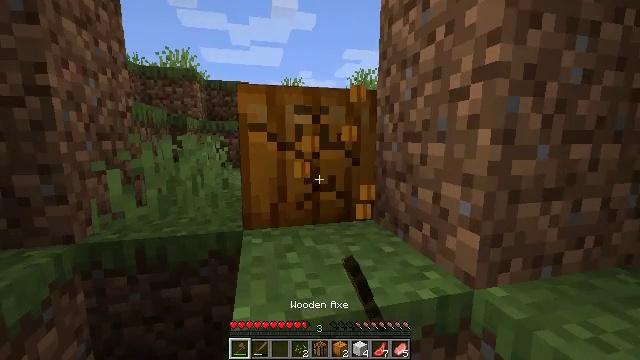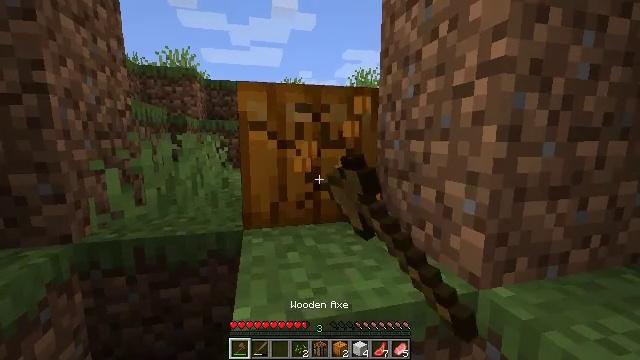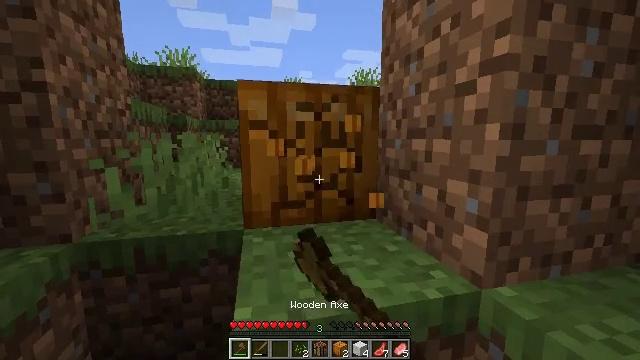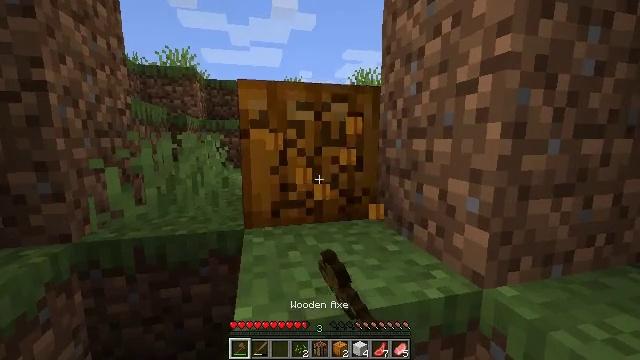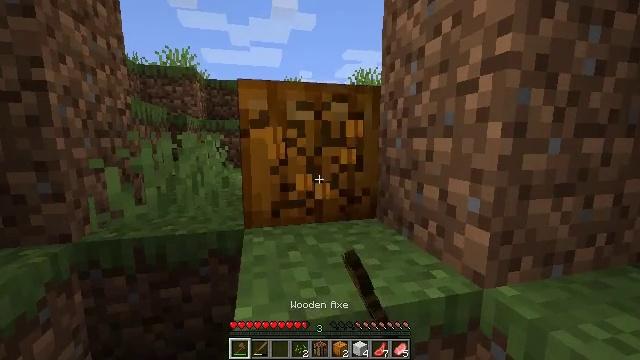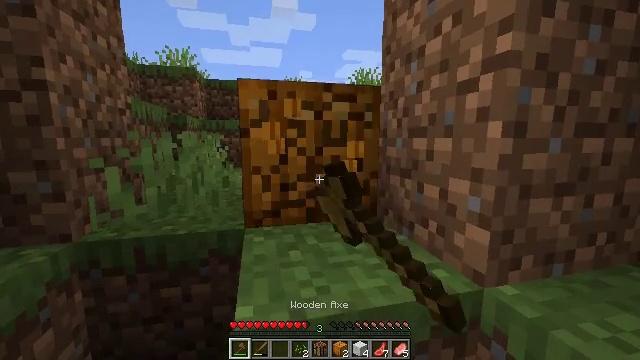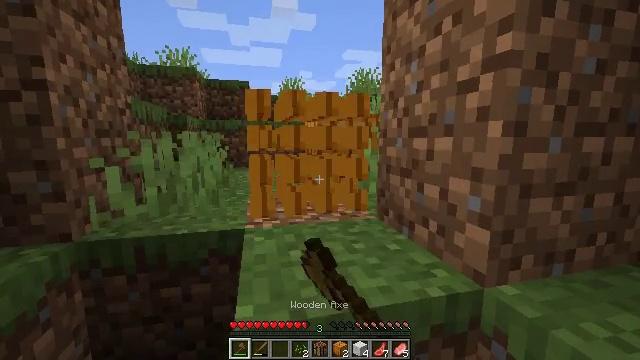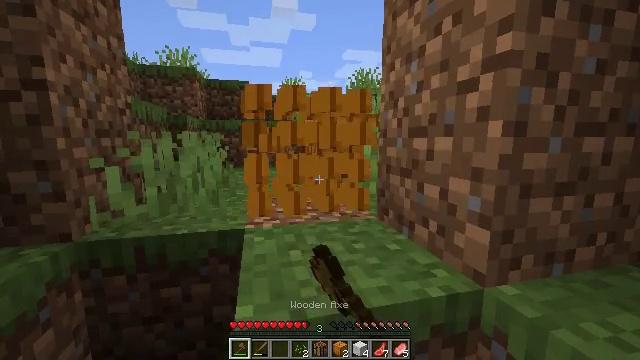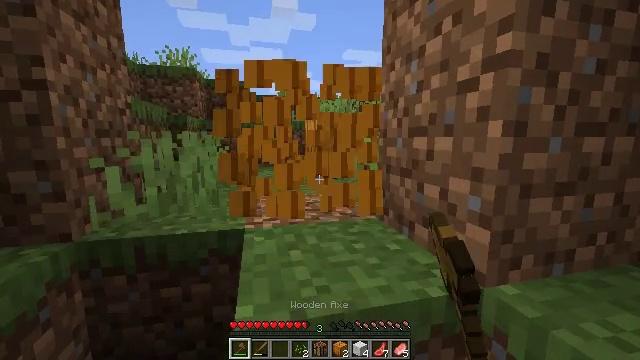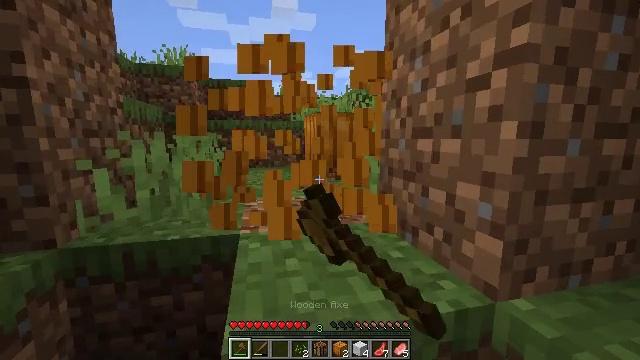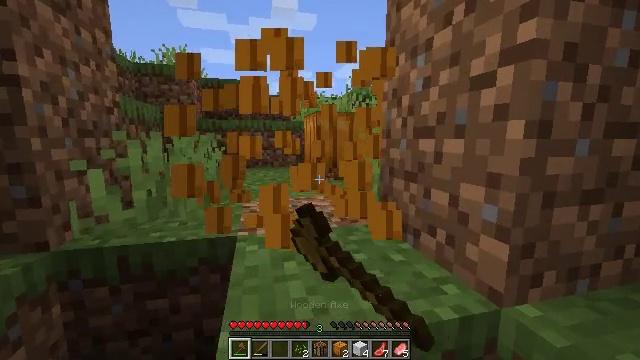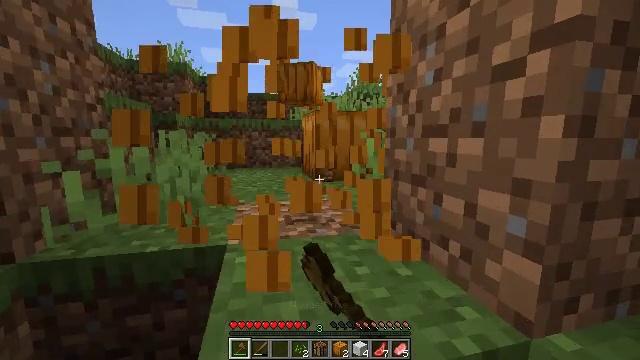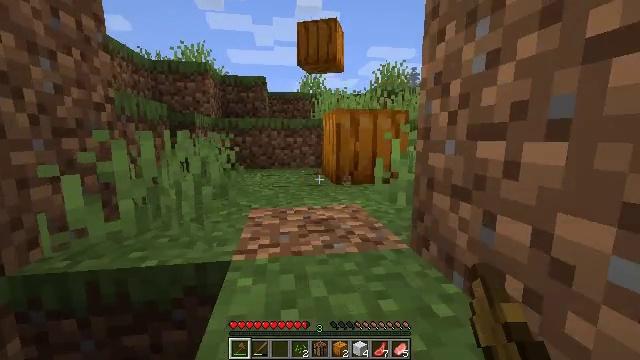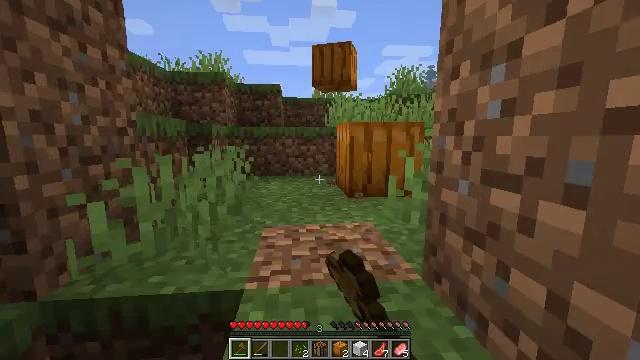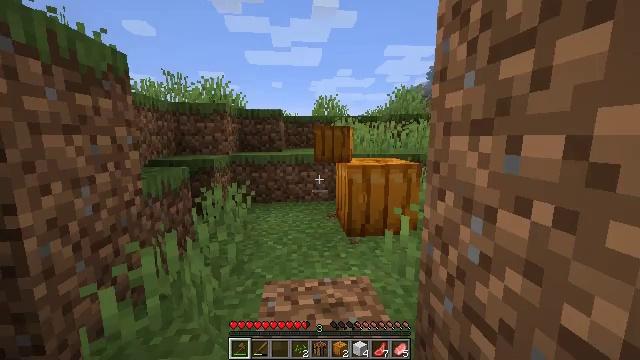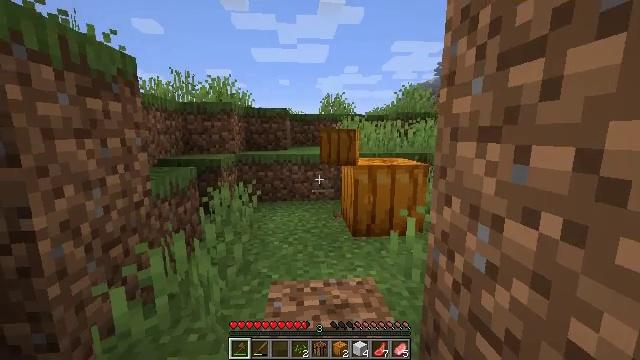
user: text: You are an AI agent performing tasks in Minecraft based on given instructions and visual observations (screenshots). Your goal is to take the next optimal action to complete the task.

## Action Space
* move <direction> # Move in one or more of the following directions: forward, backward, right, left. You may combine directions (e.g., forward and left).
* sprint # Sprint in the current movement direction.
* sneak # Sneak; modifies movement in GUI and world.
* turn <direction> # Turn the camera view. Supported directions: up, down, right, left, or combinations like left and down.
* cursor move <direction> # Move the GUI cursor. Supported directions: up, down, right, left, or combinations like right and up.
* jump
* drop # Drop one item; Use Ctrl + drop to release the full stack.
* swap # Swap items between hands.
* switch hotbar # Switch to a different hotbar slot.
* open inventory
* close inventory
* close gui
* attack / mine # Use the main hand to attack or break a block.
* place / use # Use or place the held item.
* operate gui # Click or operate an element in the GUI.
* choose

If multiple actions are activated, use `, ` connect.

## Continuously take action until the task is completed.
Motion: motion action
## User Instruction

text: Harvest a pumpkin from the field.
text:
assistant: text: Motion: attack / mine
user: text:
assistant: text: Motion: attack / mine
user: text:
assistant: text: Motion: attack / mine
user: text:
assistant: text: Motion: attack / mine
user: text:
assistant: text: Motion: attack / mine
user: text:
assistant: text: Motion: attack / mine
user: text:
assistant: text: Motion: attack / mine
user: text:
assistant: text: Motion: attack / mine
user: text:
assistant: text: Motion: move forward, attack / mine
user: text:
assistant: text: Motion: move forward, attack / mine
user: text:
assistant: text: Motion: move forward, attack / mine
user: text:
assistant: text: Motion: move forward, turn left, attack / mine
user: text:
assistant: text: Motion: move forward, turn left, jump
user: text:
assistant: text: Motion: move forward, jump
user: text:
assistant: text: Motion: move forward, turn left, jump
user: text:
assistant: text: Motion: move forward, jump
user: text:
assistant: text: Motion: move forward, jump
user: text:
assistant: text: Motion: move forward, turn down
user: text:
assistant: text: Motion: move forward
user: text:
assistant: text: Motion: move forward, turn down
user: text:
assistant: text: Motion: move forward, turn right and down
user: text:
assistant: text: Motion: move forward, turn right
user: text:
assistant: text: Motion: move forward, turn right and down
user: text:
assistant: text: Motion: move forward, turn right and down
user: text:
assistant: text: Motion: move forward, turn right and down, attack / mine
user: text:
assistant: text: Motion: attack / mine
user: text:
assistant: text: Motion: attack / mine
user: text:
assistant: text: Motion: attack / mine
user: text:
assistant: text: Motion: attack / mine
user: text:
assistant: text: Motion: attack / mine